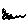
Label: zigzag